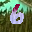
Label: 6